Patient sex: M
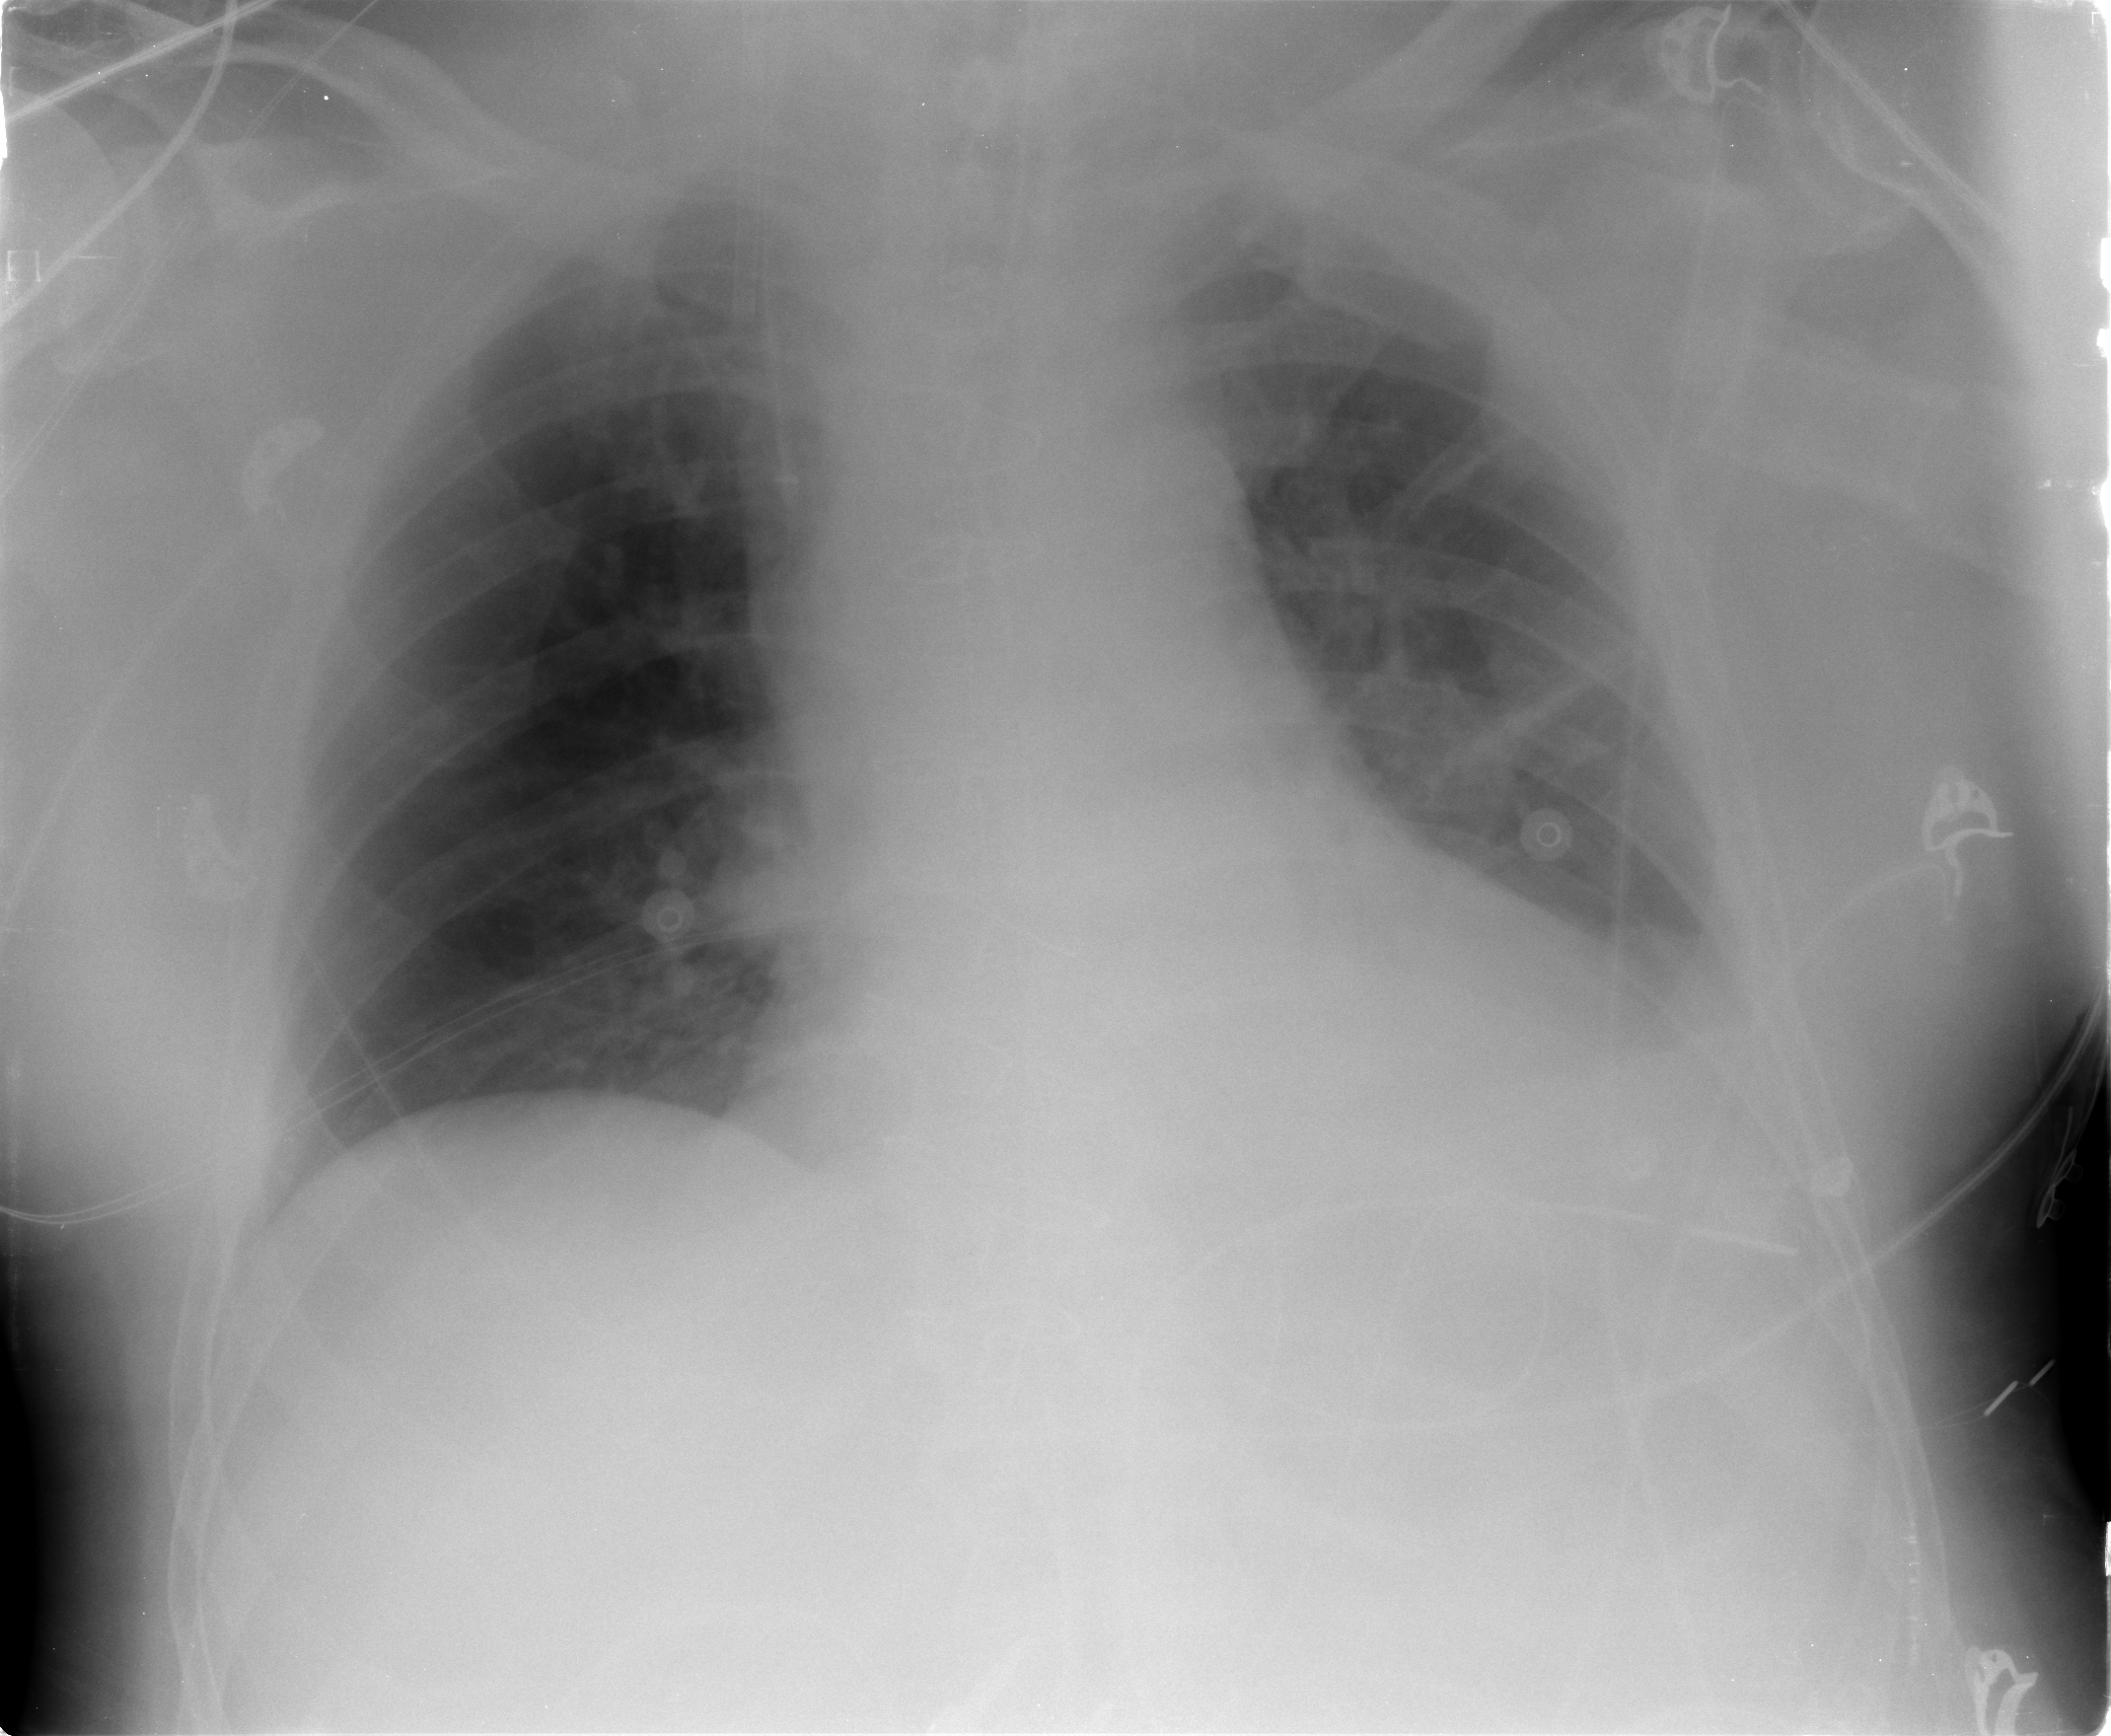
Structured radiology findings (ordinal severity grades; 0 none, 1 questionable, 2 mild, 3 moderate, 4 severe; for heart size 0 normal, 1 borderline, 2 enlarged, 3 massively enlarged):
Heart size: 2
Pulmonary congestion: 0
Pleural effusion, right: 0
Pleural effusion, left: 2
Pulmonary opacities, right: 0
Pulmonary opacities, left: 0
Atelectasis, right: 0
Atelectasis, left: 2